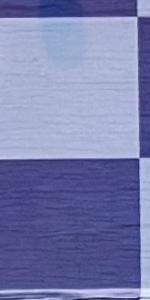
Label: Empty